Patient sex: M
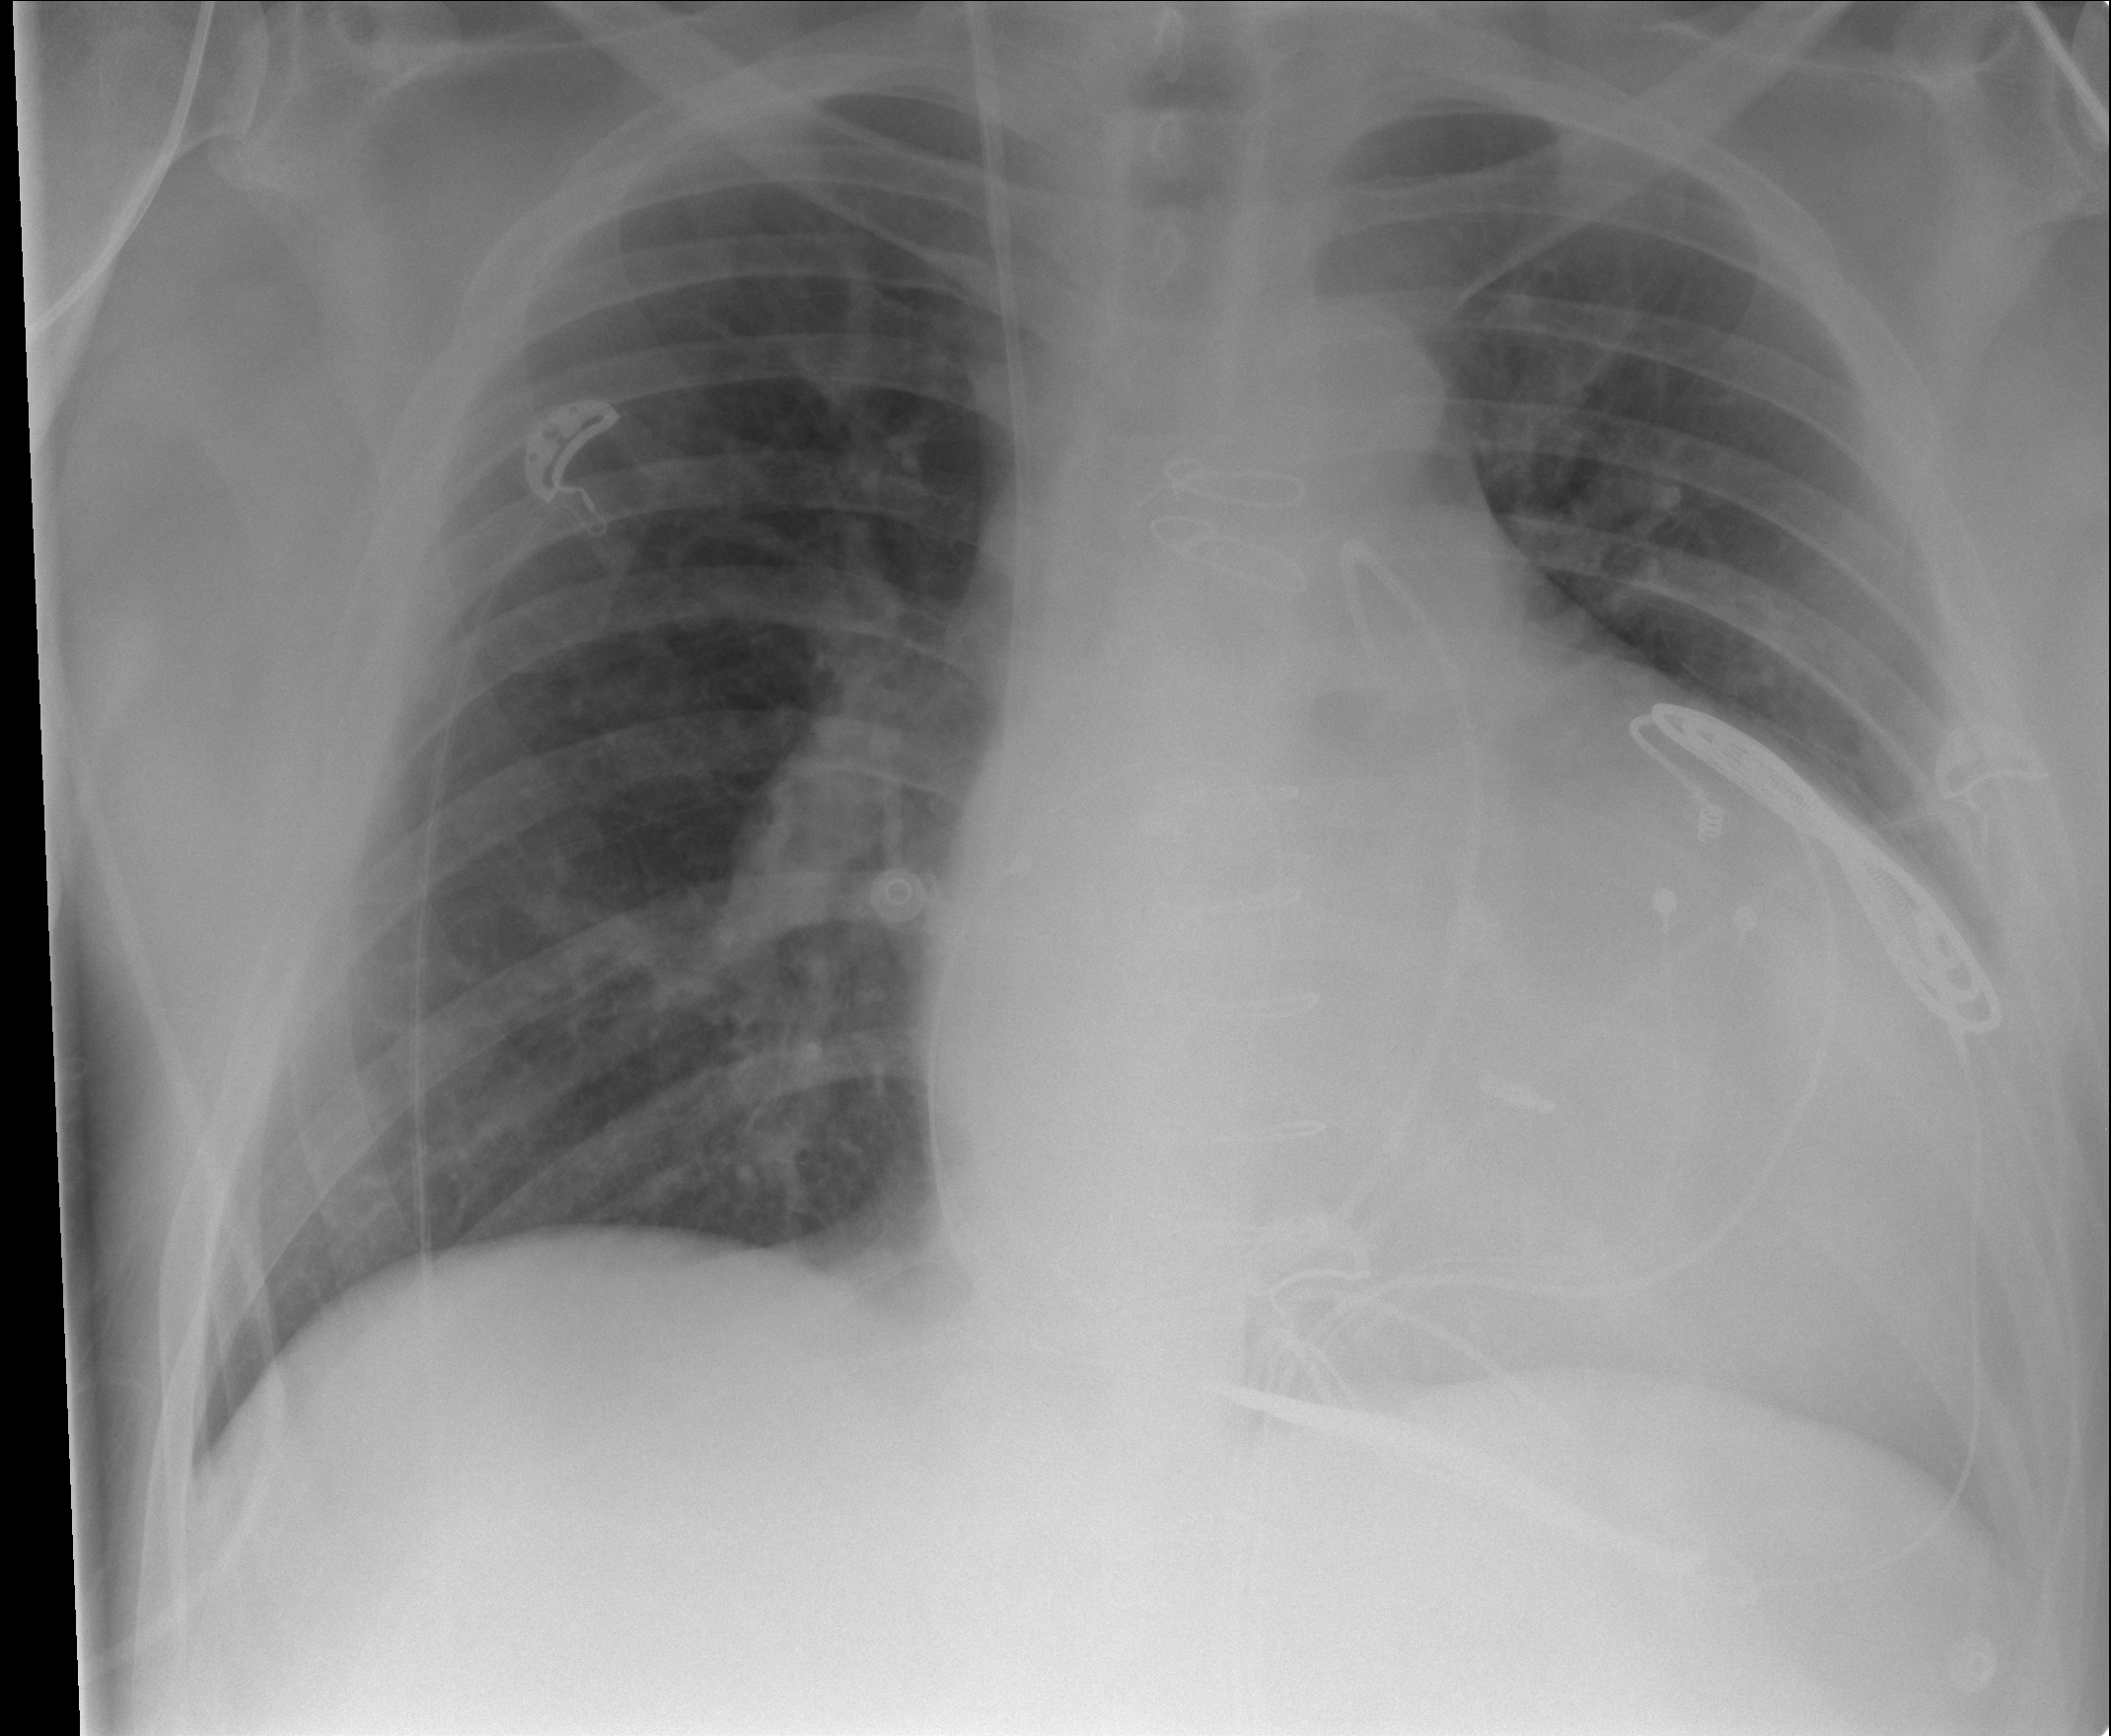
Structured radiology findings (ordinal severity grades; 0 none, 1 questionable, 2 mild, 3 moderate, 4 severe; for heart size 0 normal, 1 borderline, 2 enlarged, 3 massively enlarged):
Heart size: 3
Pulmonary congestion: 0
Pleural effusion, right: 0
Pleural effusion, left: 1
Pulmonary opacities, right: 0
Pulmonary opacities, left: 0
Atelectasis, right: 0
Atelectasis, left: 0